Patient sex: F
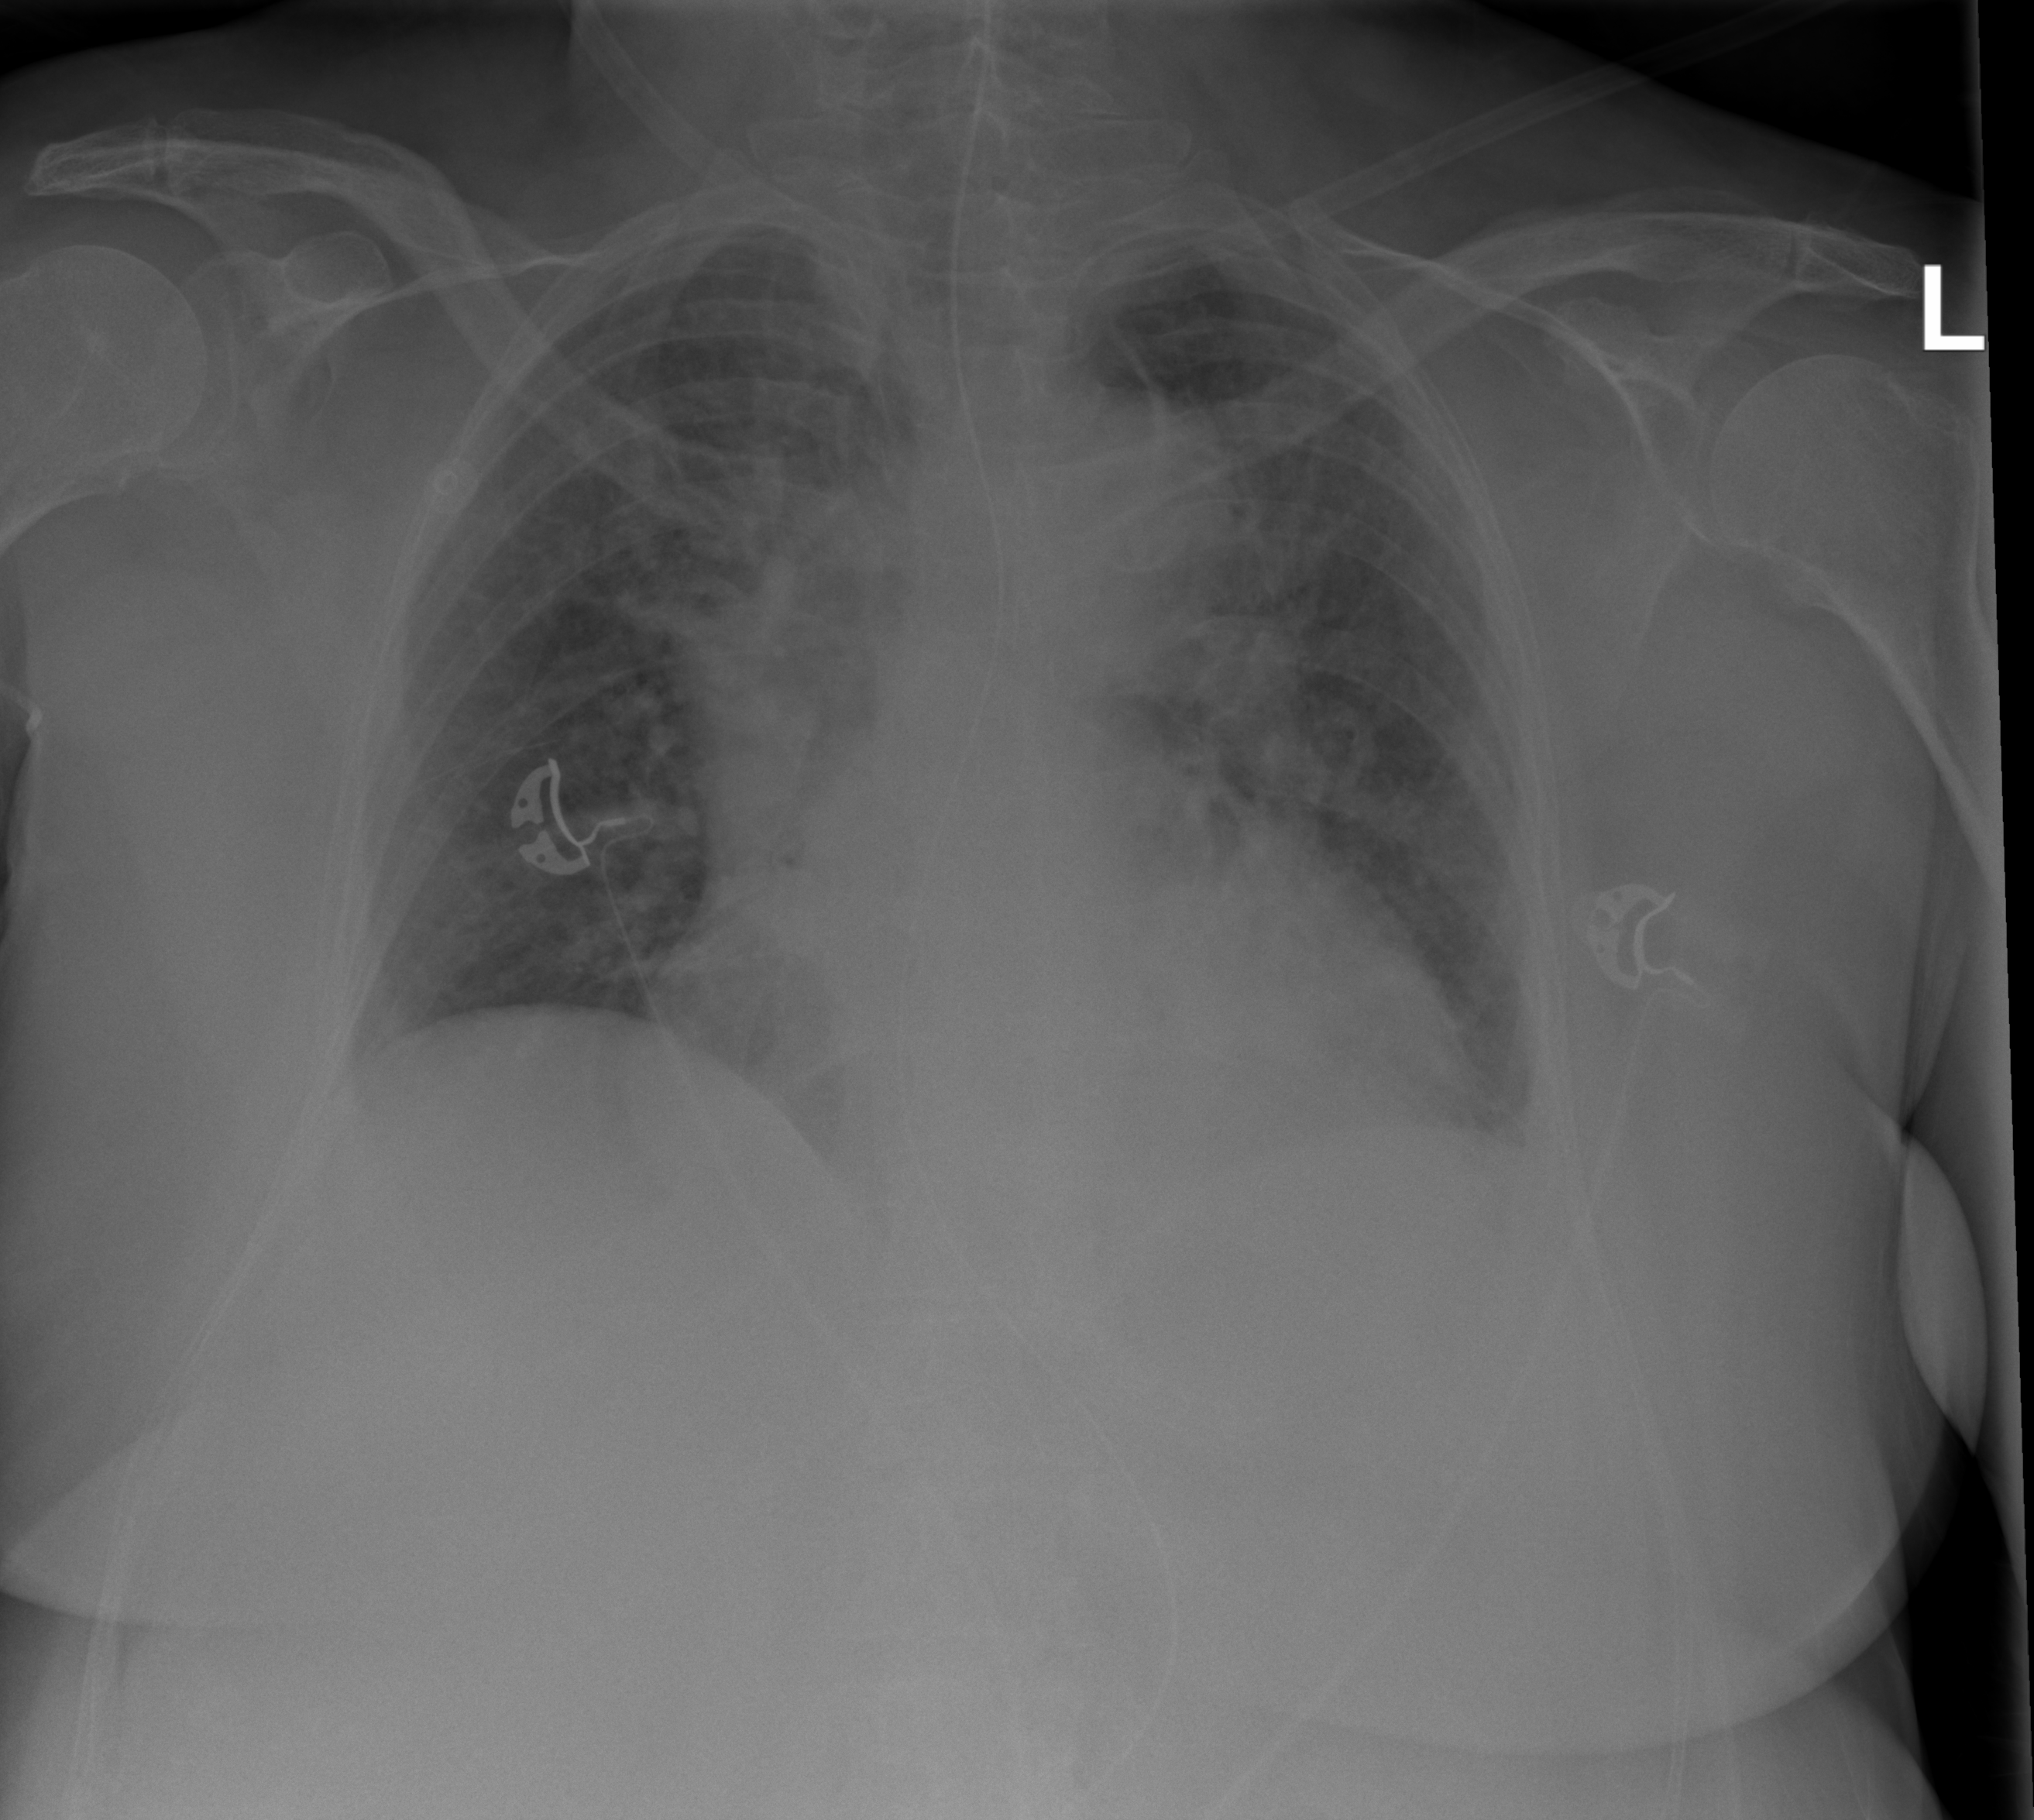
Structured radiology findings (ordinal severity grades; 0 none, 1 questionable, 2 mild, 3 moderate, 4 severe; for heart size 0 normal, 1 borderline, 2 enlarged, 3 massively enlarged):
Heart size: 2
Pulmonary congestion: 2
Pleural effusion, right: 0
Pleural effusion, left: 0
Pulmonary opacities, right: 2
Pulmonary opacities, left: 3
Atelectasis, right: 2
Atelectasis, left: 3